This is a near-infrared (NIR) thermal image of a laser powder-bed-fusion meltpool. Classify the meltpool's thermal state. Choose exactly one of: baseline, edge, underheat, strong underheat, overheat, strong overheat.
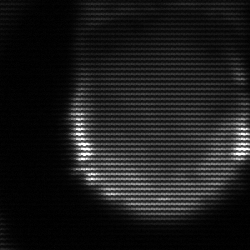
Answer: edge